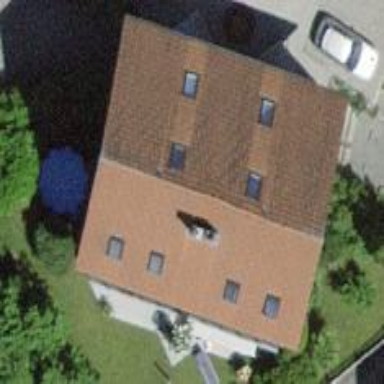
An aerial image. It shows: Terrace building.